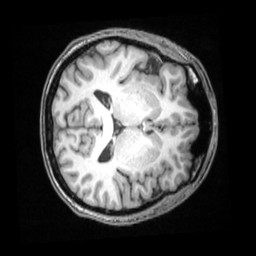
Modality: T1w
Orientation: axial
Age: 21
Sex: male
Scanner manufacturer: siemens
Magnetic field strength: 3 T
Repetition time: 2 s
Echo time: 0.00339 s